Question: I'm trying to consume a Mocked WebService created in SoapUI in my C# App but I get this error in the tracing :
> System.Net Information: 0 : [6756] SecureChannel#40583687 - Cannot find the certificate in either the LocalMachine store or the CurrentUser store.
I followed this procedure to create the certificate :
<URL>
This works fine on SoapUI but when I'm trying to access it via IE11 ('https://localhost:8443/test?WSDL'), it says there is a problem with the certificate. I continue, install it in the personal folder (& in the Trusted Root Cert Auth to be sure).
This is weird because even if I just installed the certificate with IE11, when I'm trying to relaod the WS in a new page, it shows me the same security error page ...
The certificate is present when I check in the MMC (Certificate -> current user).
I use the Thumbprint to identify the certificate in my C# app and it is recognized. I'm sure of it because I tried to set a bad Thumbprint and I get this error :
> Cannot find the X.509 certificate using the following search criteria : ....
So now i'm getting this in my log file :
> System.Net Information: 0 : [6756] SecureChannel#40583687 - Cannot find the certificate in either the LocalMachine store or the CurrentUser store.
...System.Net Information: 0 : [6756] SecureChannel#40583687 - Remote certificate has errors:
System.Net Information: 0 : [6756] SecureChannel#40583687 - Certificate name mismatch.
System.Net Information: 0 : [6756] SecureChannel#40583687 - Remote certificate was verified as invalid by the user.
System.Net Error: 0 : [6756] Exception in HttpWebRequest#<PHONE>:: - The underlying connection was closed: Could not establish trust relationship for the SSL/TLS secure channel..
System.Net Error: 0 : [6756] Exception in HttpWebRequest#<PHONE>::GetResponse - The underlying connection was closed: Could not establish trust relationship for the SSL/TLS secure channel..
I'm really stuck with this ... Any idea ?
EDIT : I tried the Visual Studio's Web Browser and i get this :

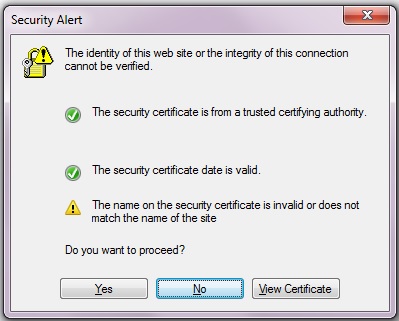
Answer: Solution found:
I attached a Private Key to ce certificate and I reconfigured SoapUI via this <URL>
I installed the certificate into the Trusted Root Cert Auth to be sure it's recognized & tried the address in IE which proposed me to use the related certificate.
I've tested my WebService thanks to this method.